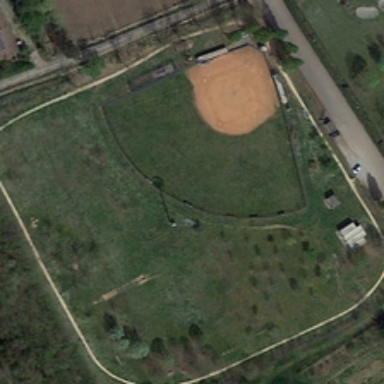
A baseball field is near some green trees and a road .